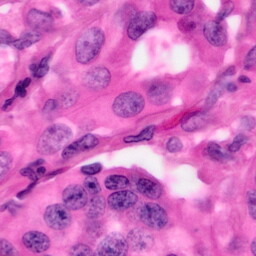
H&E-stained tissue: Pancreatic